Question: I want the names on the right hand side labels of the facet plot to be horizontally so they are not cut off. For example, so it reads North England, East Midlands, etc.

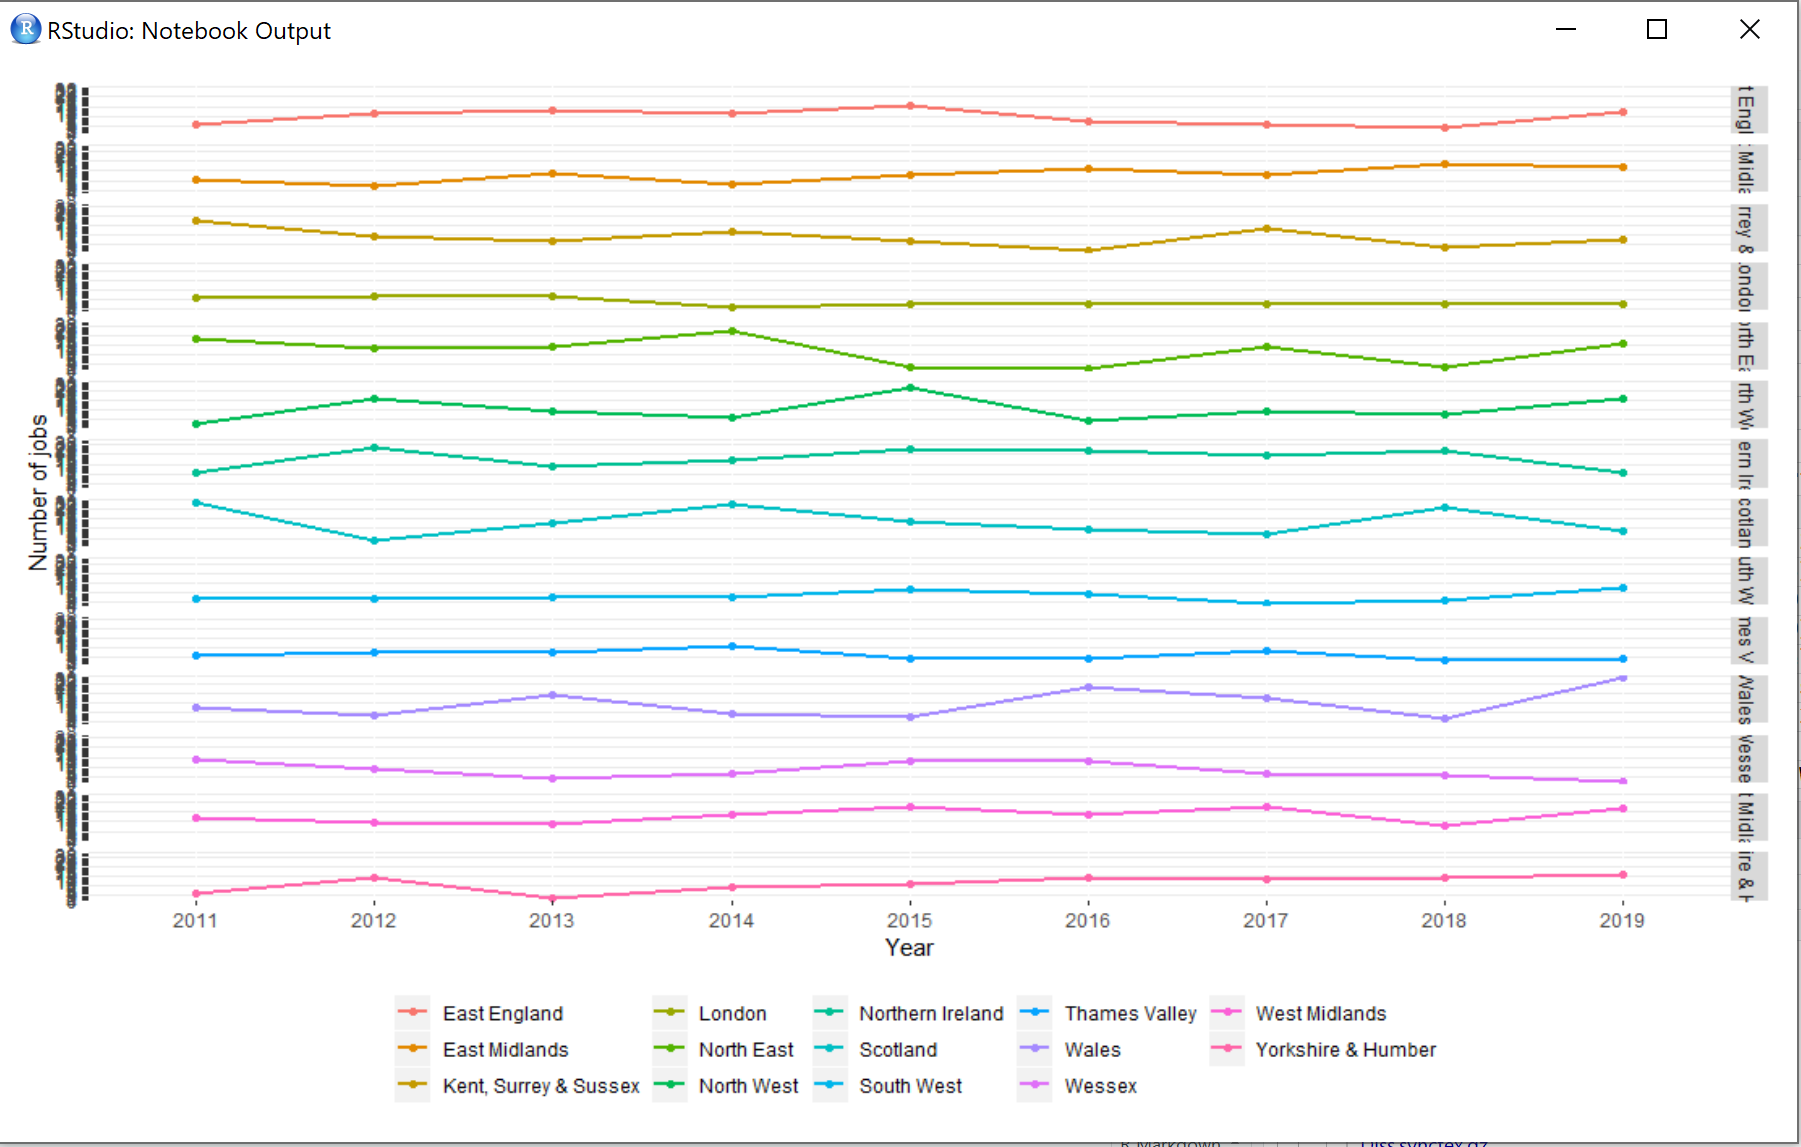
Answer: You can use 'strip.text.y = element_text(angle = 0)' to rotate the facet strips on the right. I am using 'iris' dataset to make a reproducible example.
'''
library(ggplot2)
ggplot() +
geom_line(data= iris, aes(x = Sepal.Length, y = Petal.Width,
colour = Species), stat = "identity") +
facet_wrap(Species ~ ., strip.position = "right", ncol = 1, scales = "free_y") +
theme_bw() +
theme(strip.text.y = element_text(angle = 0),
legend.position = "none")
'''